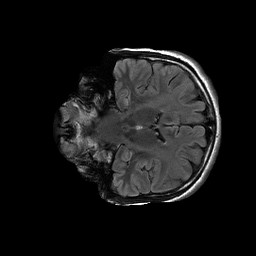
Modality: FLAIR
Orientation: coronal
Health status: ill
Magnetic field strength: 3 T